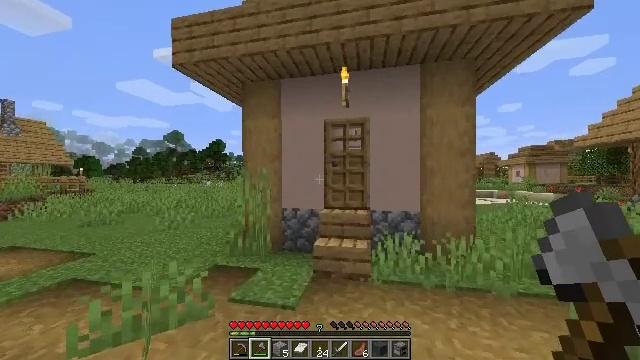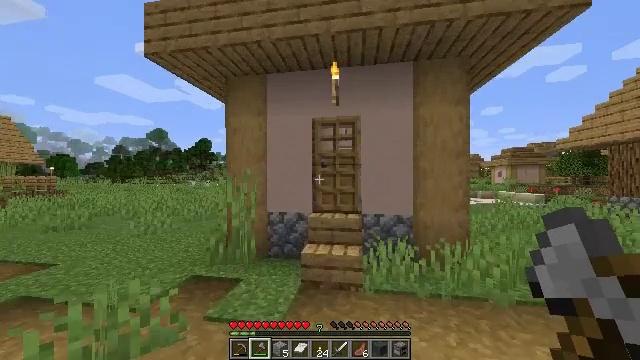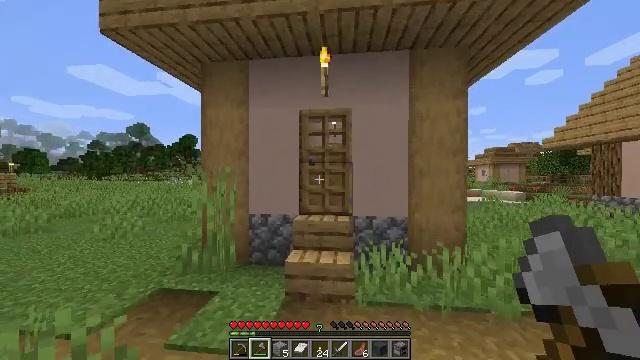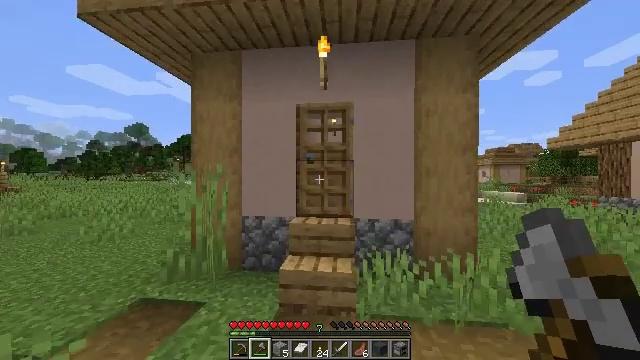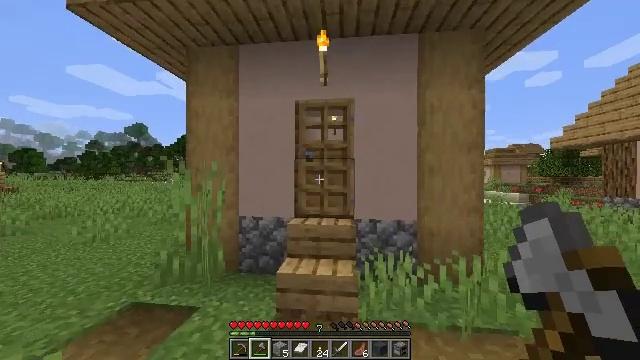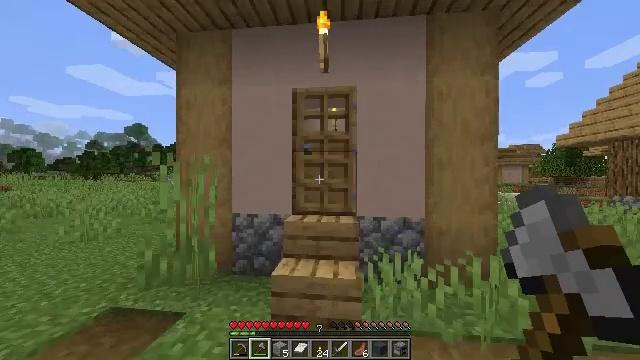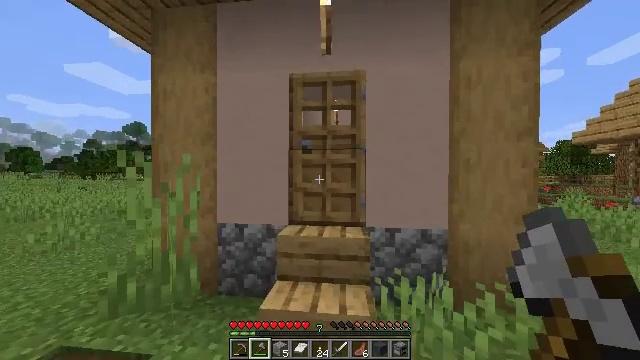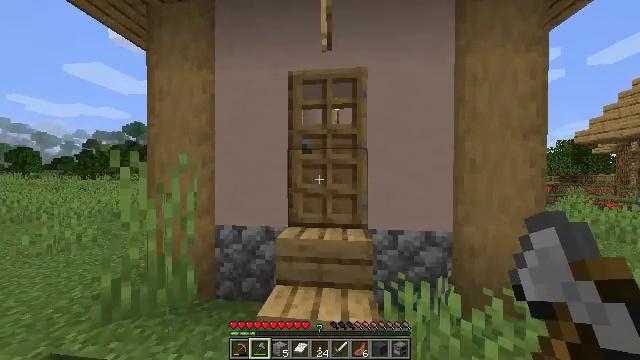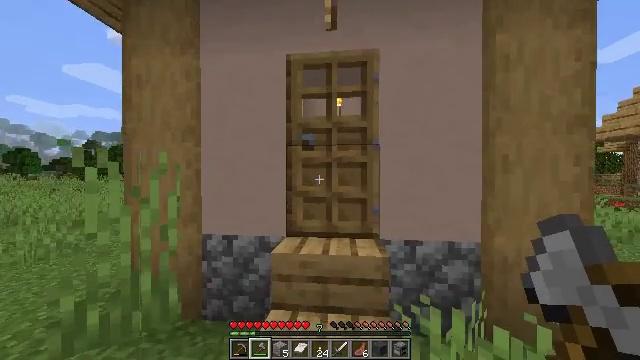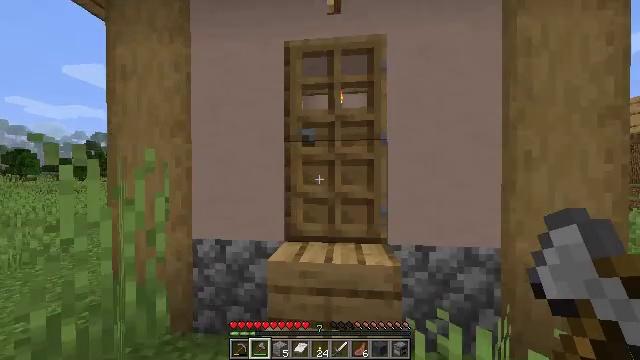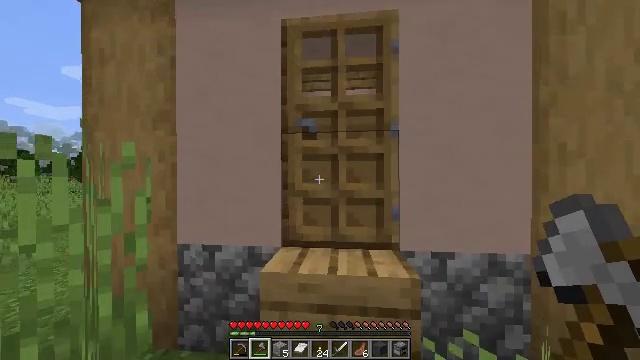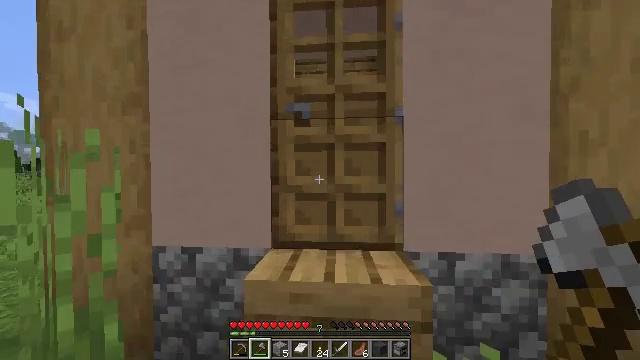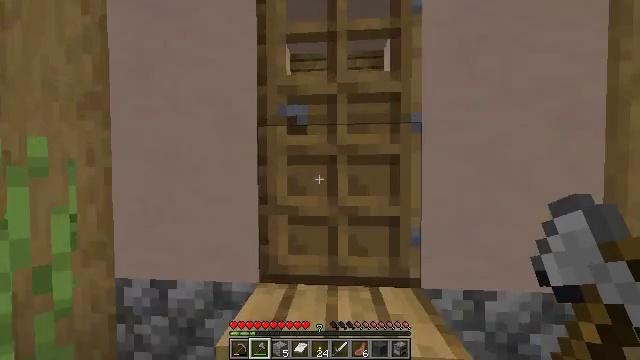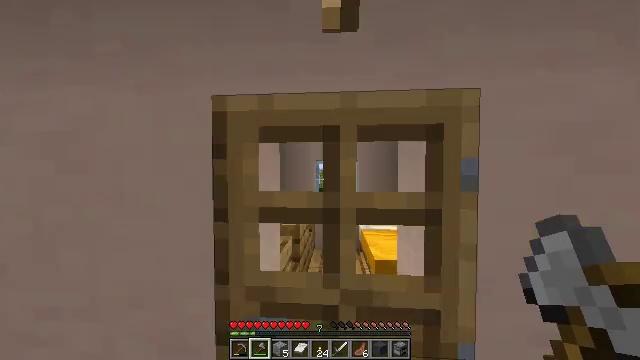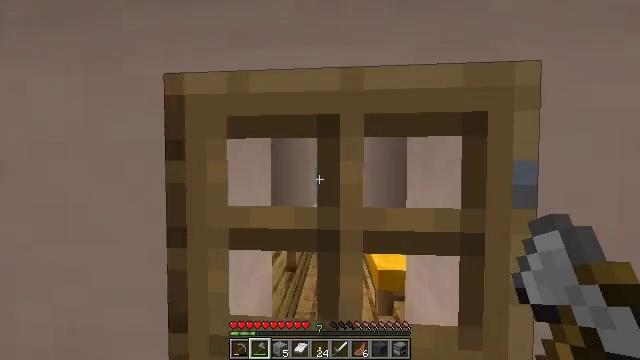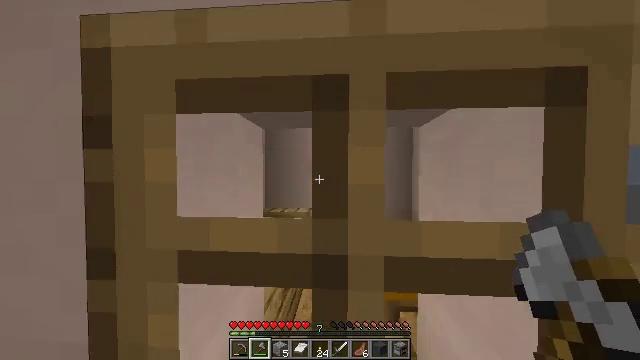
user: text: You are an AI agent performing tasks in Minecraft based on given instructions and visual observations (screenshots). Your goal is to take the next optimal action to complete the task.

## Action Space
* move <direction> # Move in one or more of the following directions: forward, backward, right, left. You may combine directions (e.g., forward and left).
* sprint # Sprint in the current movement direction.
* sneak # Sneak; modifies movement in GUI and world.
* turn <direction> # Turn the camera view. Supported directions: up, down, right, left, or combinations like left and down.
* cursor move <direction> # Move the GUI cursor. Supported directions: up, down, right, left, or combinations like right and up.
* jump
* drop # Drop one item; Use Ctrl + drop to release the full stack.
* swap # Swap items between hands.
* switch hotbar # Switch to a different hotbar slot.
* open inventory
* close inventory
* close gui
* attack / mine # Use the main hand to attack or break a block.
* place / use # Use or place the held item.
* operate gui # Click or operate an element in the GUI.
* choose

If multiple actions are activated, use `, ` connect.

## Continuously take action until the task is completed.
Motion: motion action
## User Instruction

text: Collect clay by holding down the left mouse button.
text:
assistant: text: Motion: move forward, sprint, turn right
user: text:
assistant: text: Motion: move forward, sprint, turn right
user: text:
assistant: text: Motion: move forward, sprint
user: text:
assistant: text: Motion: move forward, sprint
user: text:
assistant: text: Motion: move forward, sprint
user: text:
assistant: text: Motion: move forward, sprint
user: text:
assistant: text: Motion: move forward, sprint
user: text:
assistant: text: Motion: move forward, sprint
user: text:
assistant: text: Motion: move forward, sprint
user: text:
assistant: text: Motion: move forward, sprint
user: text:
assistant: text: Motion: move forward, sprint, turn right
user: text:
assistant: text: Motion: move forward, sprint
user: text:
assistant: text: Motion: move forward
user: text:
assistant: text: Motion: move forward
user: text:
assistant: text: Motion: no_op
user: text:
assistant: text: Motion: use / place
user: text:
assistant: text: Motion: use / place
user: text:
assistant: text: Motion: use / place
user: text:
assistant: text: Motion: use / place
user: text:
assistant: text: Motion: no_op
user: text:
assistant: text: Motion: no_op
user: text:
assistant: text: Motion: no_op
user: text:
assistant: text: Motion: no_op
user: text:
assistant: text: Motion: move forward
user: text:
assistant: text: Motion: move forward, turn down
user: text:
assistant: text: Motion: move forward, turn down
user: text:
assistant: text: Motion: move forward, turn down
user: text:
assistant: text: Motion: move forward, turn left and down
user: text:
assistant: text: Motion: move forward, turn down
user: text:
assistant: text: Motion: move forward